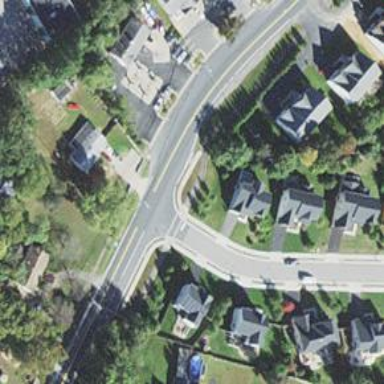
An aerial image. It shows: Smooth asphalt road in residential area.